Question: If you are authenticating yourself with basic HTTP Authentication, you will see a popup like this:
I want to change: The server says: 'Spring Security Application' to something else. But I am not sure where to change this?
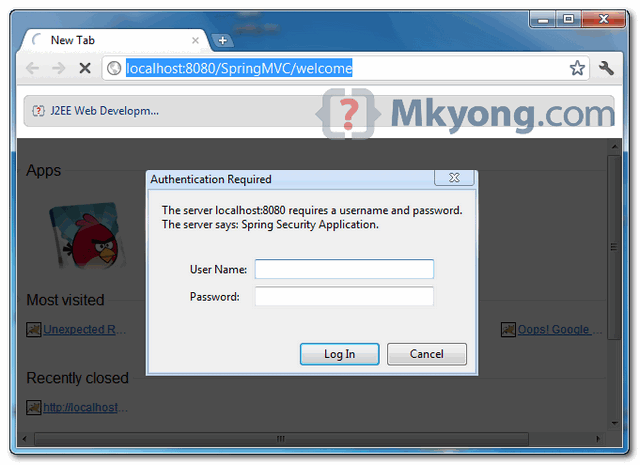
Answer: Specify a realm.
Eg.
'''
<http realm="My Owesome Web App">
'''